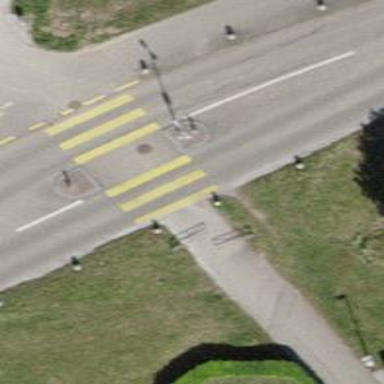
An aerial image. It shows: Cycle barrier.